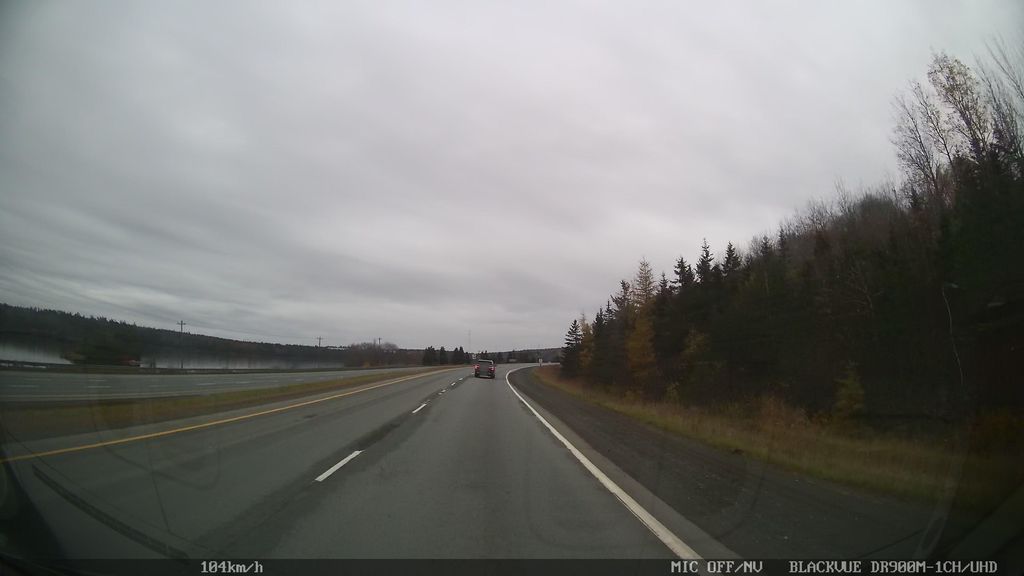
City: halifax